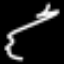
Label: squiggle